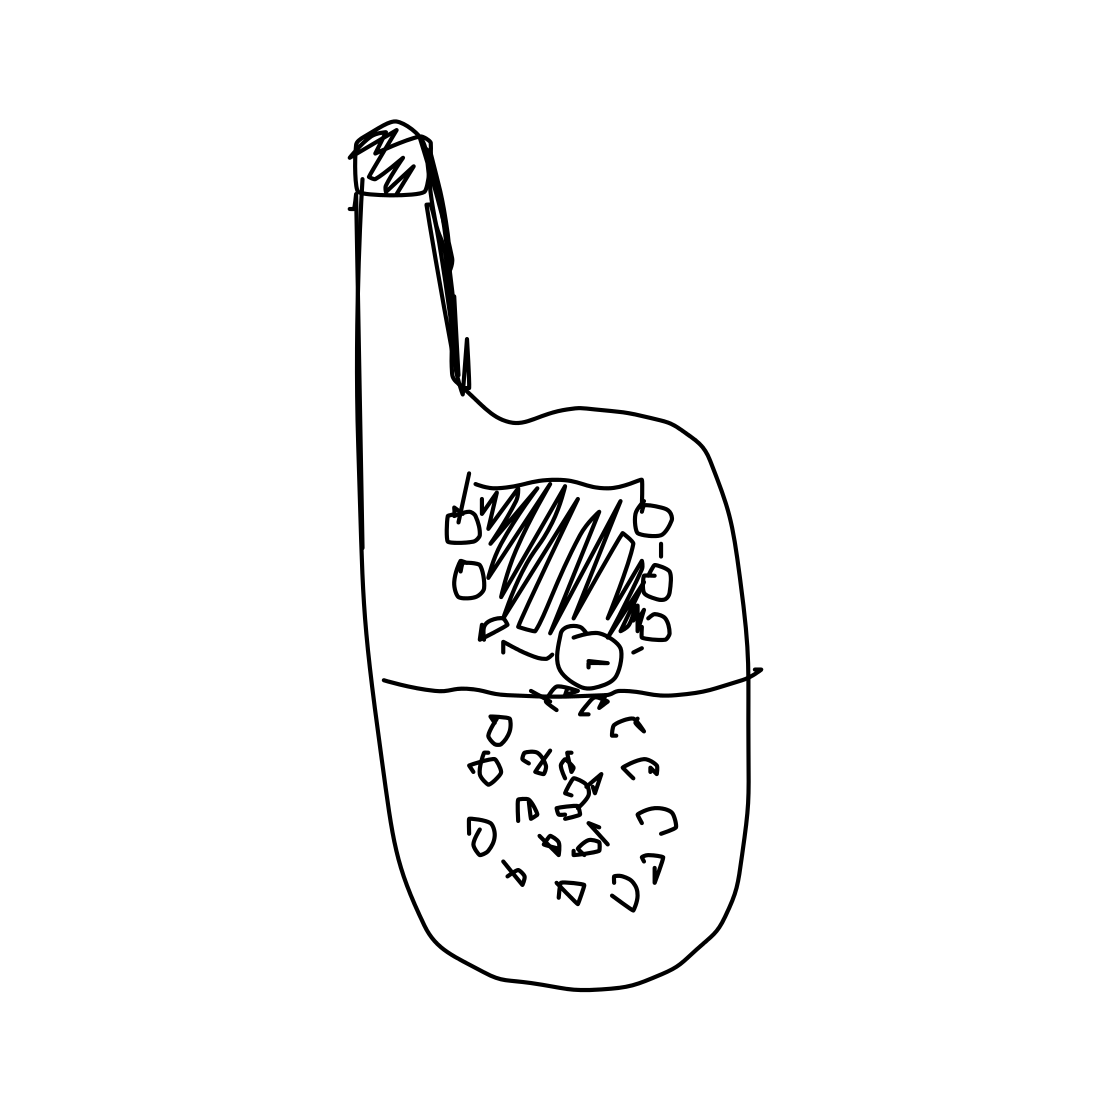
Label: walkie talkie